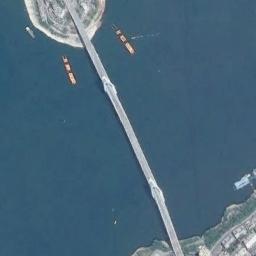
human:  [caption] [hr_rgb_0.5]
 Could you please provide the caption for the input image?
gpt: There is a bridge with two boats over the river .

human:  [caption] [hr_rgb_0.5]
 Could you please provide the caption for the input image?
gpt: A bridge built on a blue river and some boats on the river .

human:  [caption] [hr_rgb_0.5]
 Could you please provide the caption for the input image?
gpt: Under the bridge is a bar-shaped island .

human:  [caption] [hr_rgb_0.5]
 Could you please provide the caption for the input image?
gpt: A slender, Straight bridge connects the two land lands on the shores of the blue sea  There are several ships in the sea .

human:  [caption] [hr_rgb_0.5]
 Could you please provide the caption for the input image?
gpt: Two boats are under the bridge .